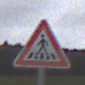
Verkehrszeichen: FussgaengerueberwegRechts
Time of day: Midday
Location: Outdoor (Nature)
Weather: Overcast
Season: NotSpecified
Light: Natural